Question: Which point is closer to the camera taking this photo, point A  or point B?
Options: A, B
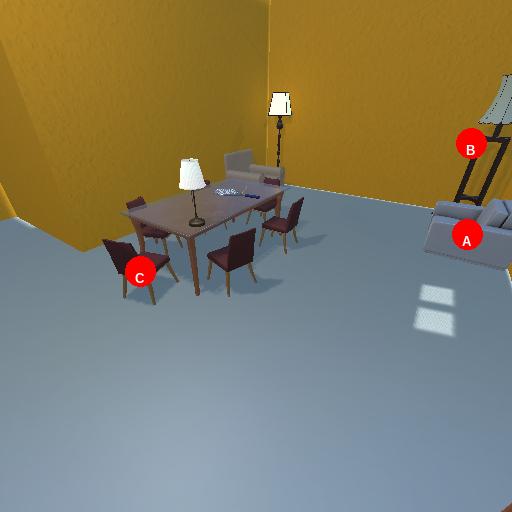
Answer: A